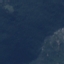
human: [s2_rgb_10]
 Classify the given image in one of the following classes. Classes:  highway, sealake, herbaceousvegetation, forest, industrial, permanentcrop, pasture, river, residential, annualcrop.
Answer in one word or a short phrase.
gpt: HerbaceousVegetation